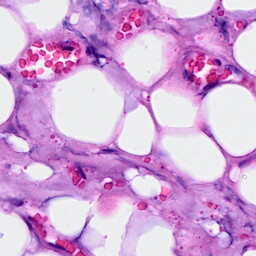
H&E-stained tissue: Breast